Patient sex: F
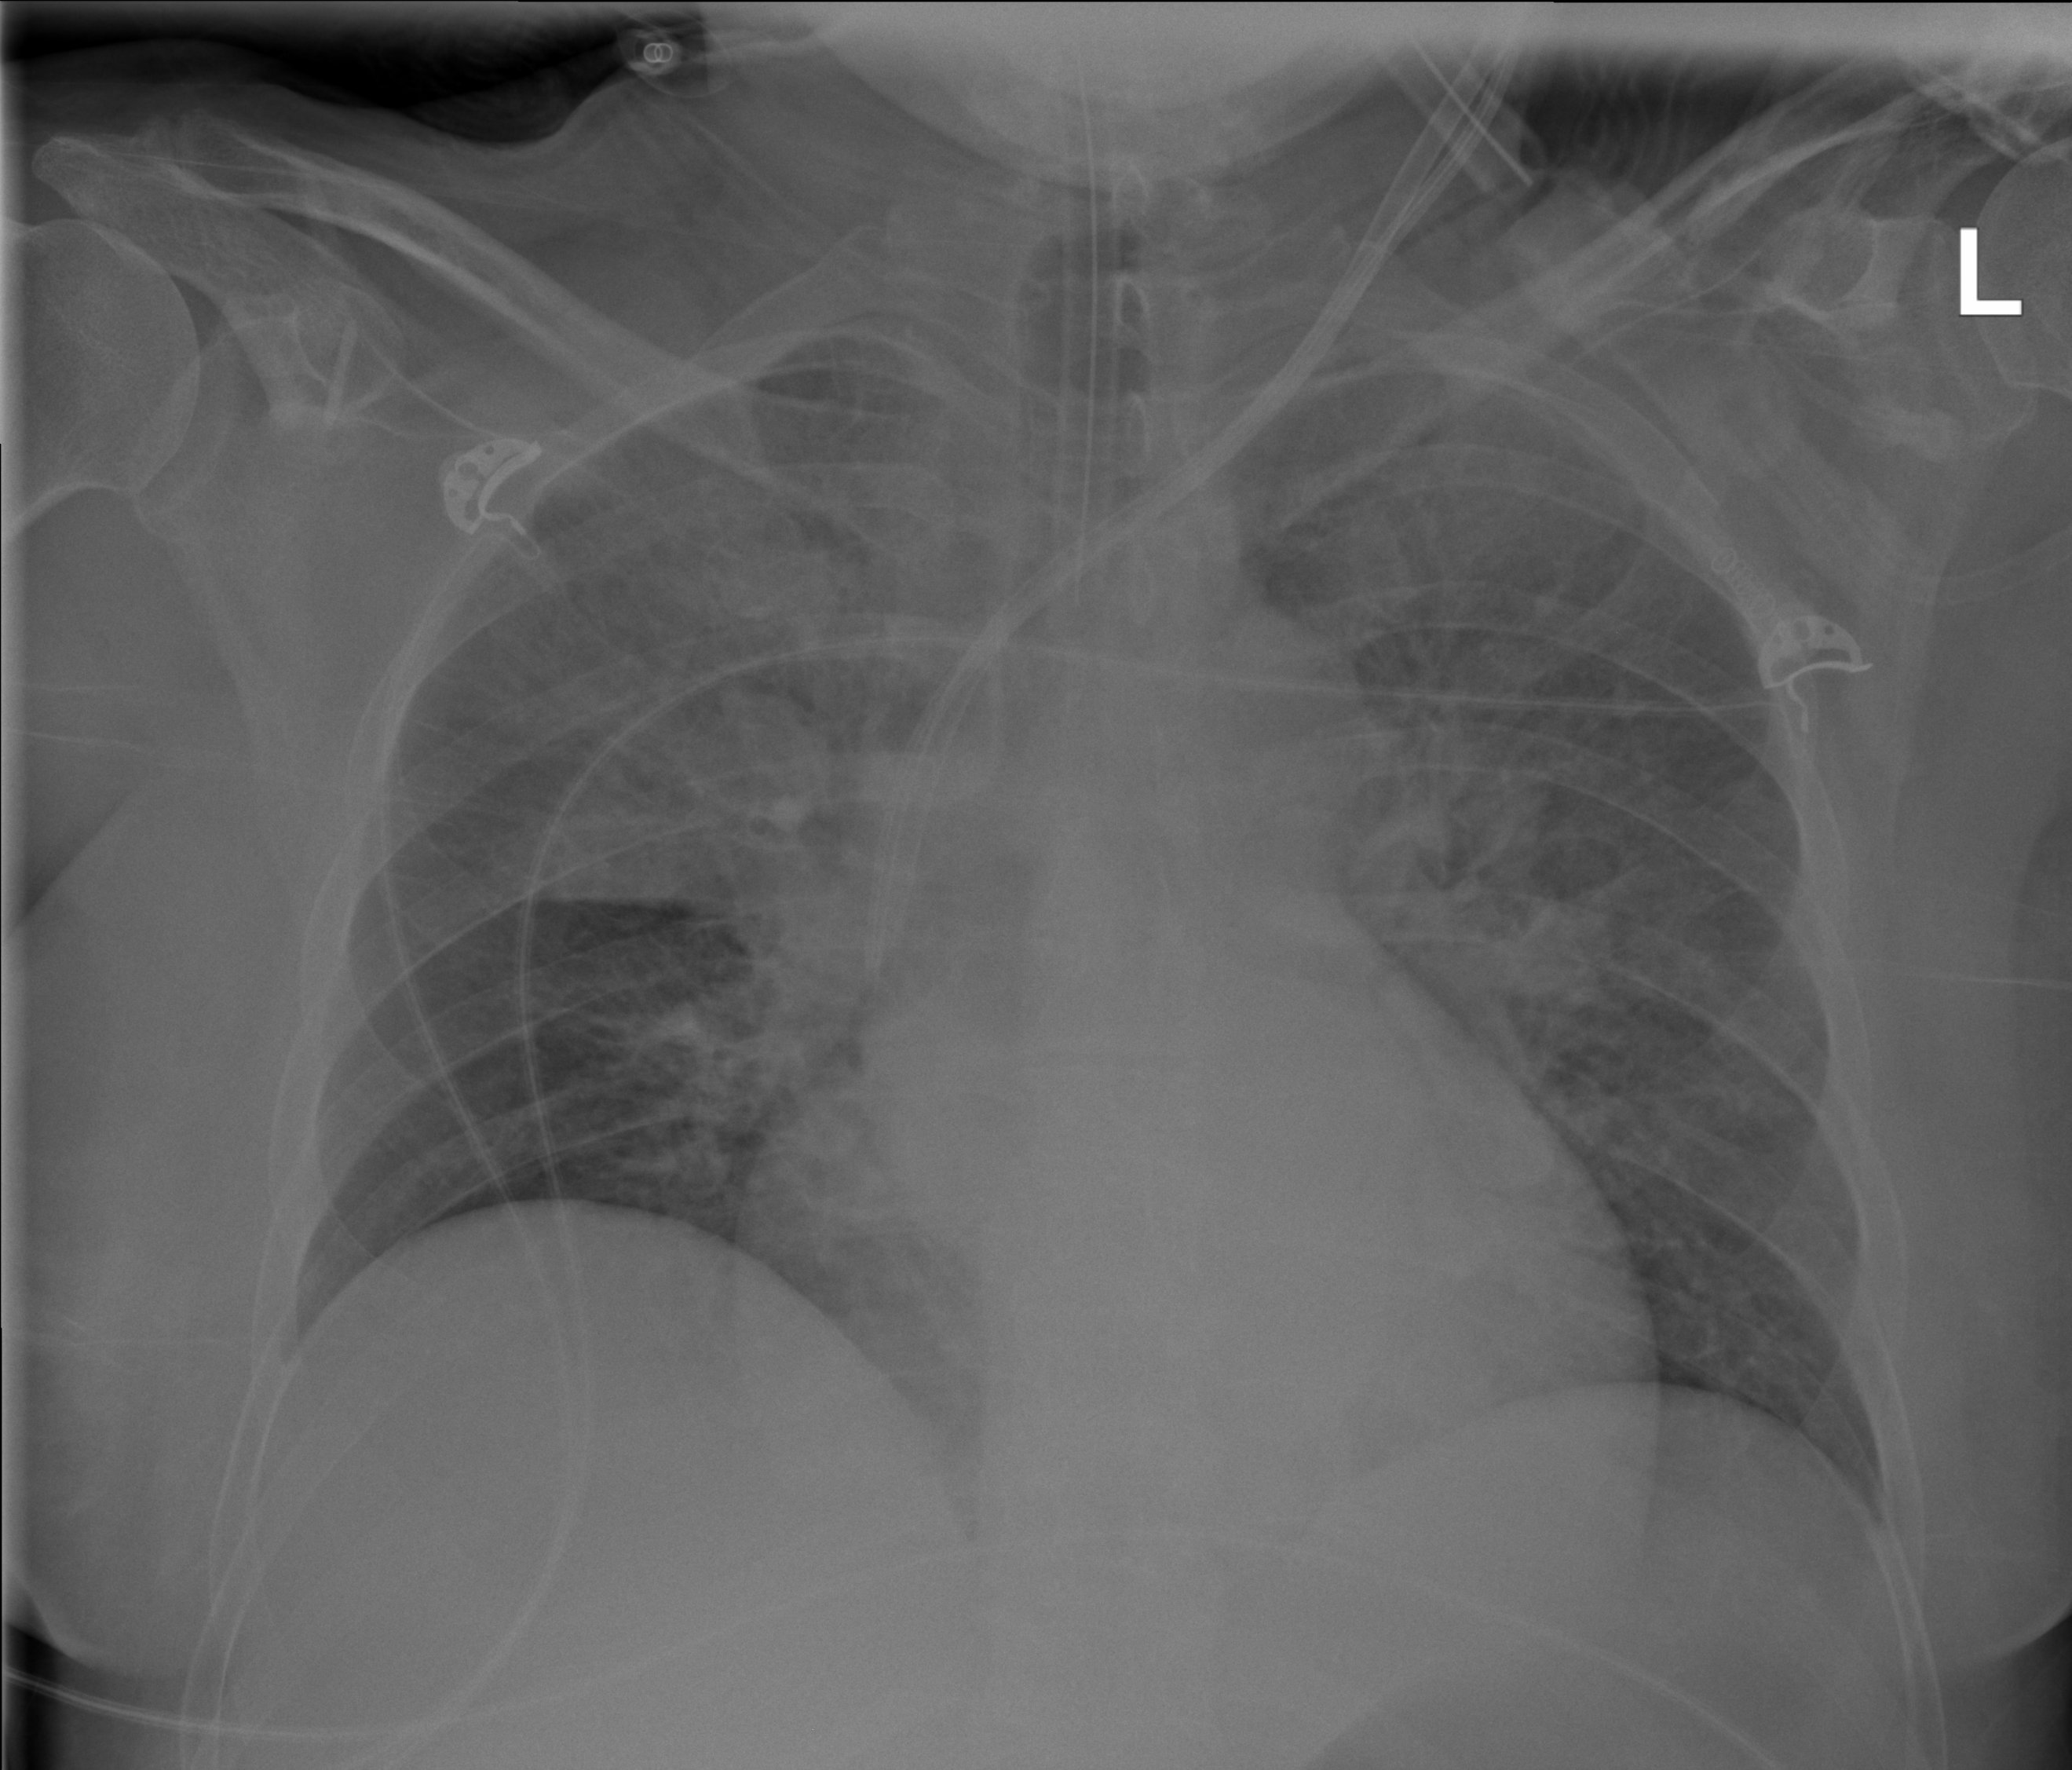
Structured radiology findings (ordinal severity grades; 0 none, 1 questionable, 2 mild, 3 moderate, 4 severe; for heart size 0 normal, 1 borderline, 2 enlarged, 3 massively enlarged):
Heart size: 1
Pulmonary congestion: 2
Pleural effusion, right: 0
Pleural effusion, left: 0
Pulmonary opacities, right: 3
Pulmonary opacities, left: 2
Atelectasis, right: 2
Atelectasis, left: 2